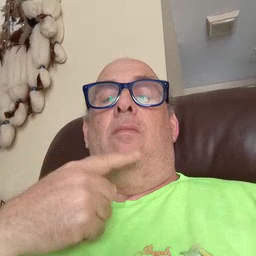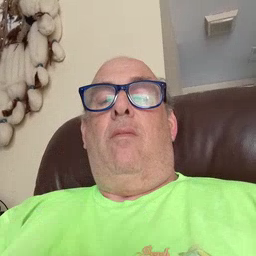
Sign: red